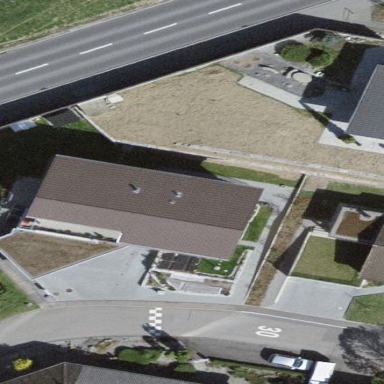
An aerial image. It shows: Simple house.